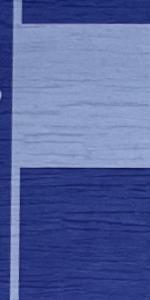
Label: Empty